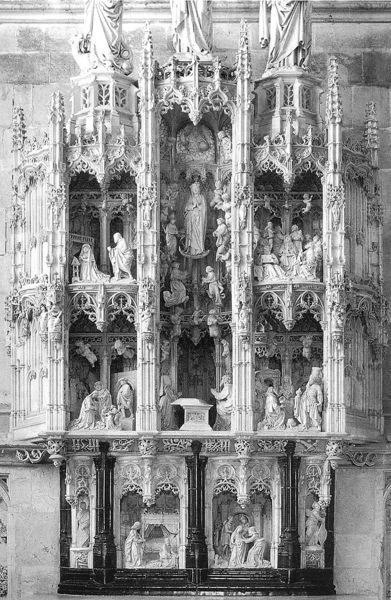
Titel: Die Sieben Freuden Mariens
Standort: Brou, St. Nicolas de Tolentino (EU - F)
Schlagwörter: gott, weiß, holz, schmuck, schwarz, säulen, tisch, stein, kirche, gold, gotik, turm, engel, figuren, ornamente, verzierung, foto, halbmond, altar, statuen, christus, jesus, heilige, tur, maria, szenen, schrein, geschnitzt, josef, flügelaltar